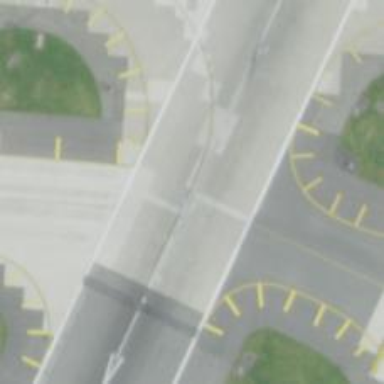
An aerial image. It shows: Asphalt runway with displaced threshold at airport.